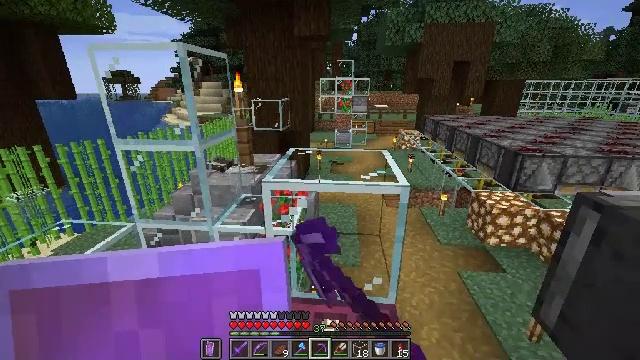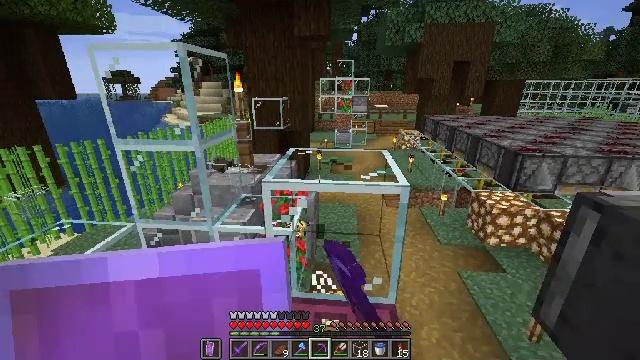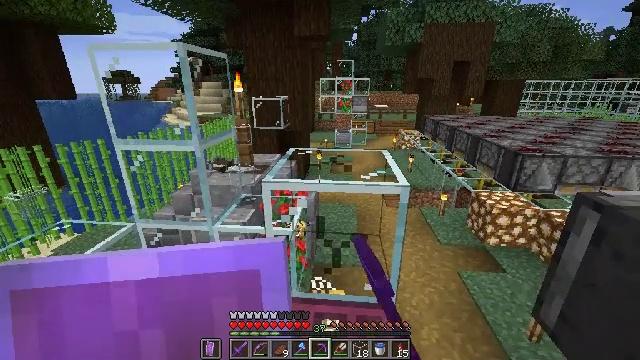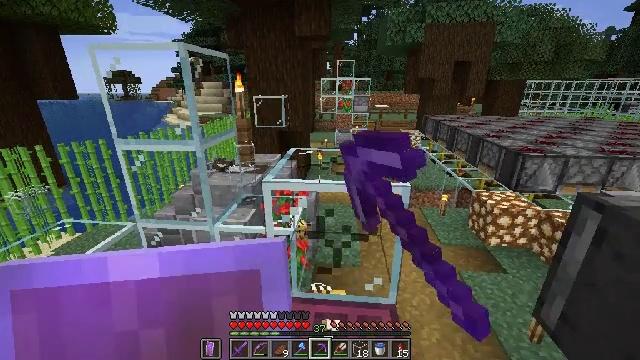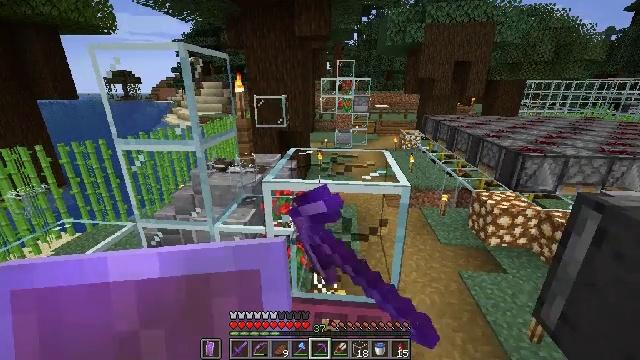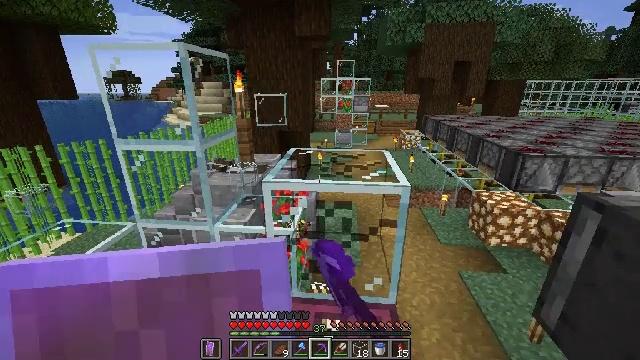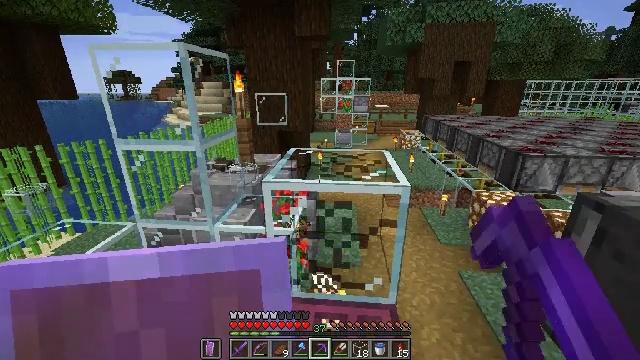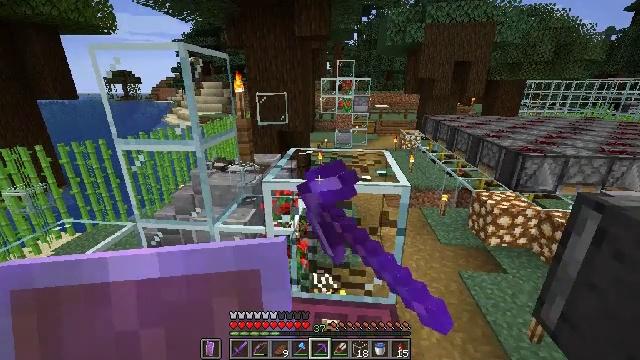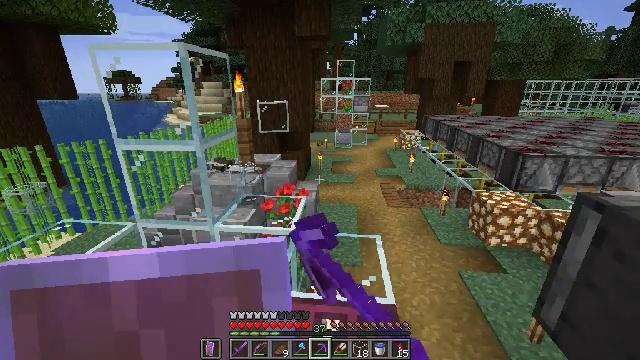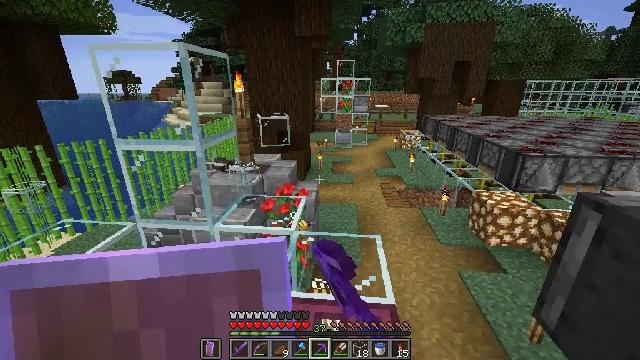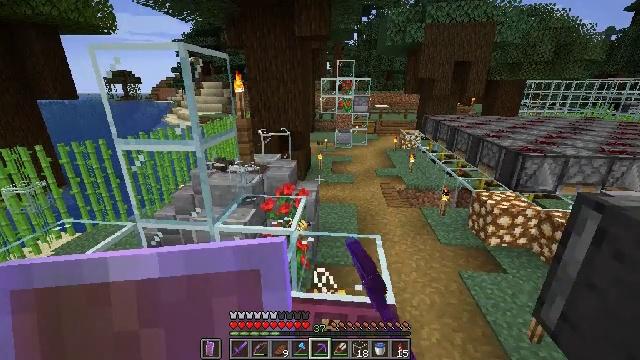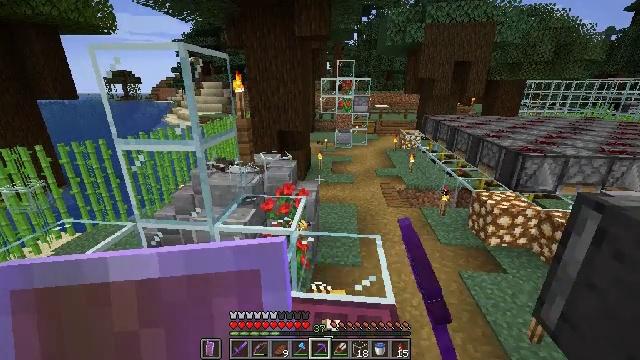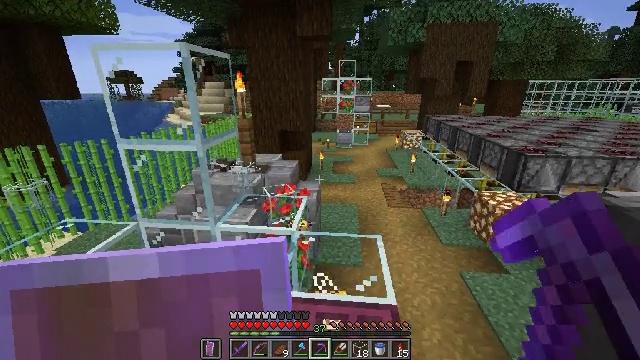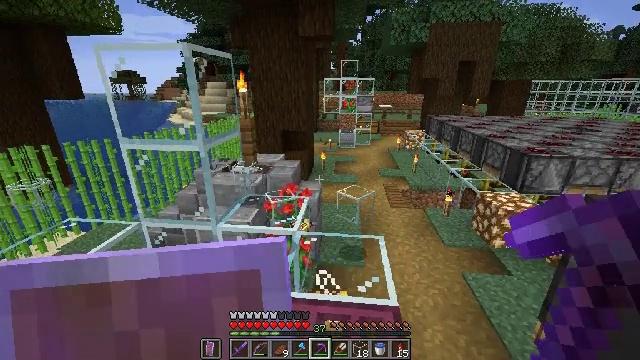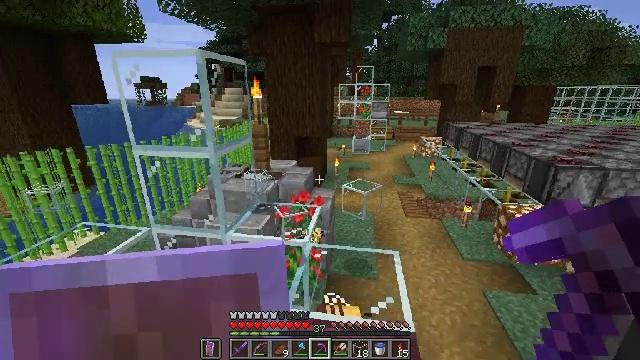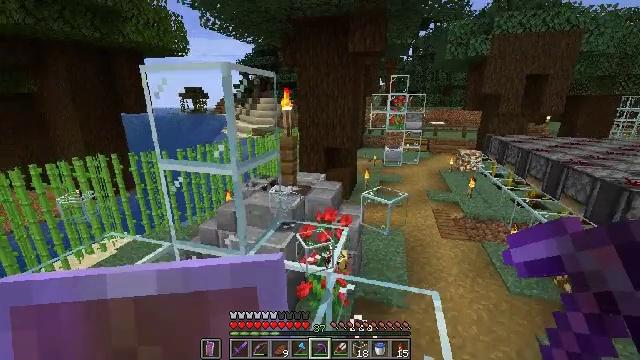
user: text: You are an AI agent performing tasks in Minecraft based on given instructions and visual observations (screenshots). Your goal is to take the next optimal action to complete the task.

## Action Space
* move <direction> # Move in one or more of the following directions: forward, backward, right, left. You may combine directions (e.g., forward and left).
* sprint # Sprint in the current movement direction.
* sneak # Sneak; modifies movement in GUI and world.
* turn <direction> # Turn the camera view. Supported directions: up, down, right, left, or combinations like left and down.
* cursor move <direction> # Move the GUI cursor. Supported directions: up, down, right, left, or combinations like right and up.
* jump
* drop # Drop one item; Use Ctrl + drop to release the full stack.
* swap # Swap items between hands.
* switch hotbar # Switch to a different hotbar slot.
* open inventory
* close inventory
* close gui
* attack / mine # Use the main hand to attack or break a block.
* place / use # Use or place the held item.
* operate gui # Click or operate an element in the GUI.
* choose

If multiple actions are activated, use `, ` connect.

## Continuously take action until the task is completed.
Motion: motion action
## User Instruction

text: Destroy the glass.
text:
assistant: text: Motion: attack / mine
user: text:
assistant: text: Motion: attack / mine
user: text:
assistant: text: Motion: attack / mine
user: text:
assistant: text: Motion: attack / mine
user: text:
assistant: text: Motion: attack / mine
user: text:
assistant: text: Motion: attack / mine
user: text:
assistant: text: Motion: attack / mine
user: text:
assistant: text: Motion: attack / mine
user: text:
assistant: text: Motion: attack / mine
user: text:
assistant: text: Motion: attack / mine
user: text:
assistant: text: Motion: attack / mine
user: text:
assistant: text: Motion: attack / mine
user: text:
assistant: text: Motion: move forward, attack / mine
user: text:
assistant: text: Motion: move forward, turn left and up, attack / mine
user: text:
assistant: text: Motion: move forward, turn left and up, attack / mine
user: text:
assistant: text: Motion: move forward, turn left and up, attack / mine
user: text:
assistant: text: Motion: turn left and up, attack / mine
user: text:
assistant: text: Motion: attack / mine
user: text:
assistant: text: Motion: turn left, attack / mine
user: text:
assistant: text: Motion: attack / mine
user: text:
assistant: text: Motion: attack / mine
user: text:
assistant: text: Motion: attack / mine
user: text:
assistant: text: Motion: attack / mine
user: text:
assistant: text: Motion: attack / mine
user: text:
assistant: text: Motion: attack / mine
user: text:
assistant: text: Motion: attack / mine
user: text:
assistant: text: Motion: attack / mine
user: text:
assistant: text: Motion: attack / mine
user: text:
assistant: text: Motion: attack / mine
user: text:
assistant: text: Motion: attack / mine